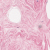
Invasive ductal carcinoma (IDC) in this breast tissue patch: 0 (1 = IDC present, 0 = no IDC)